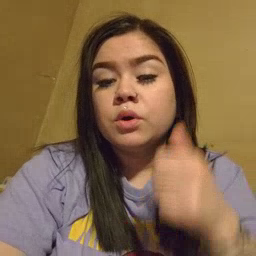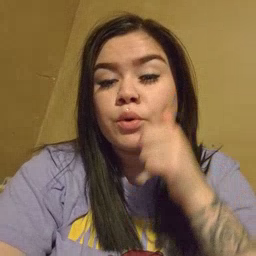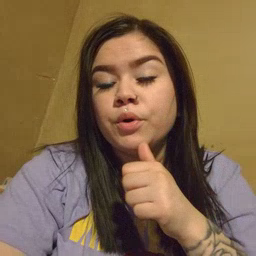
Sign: girl